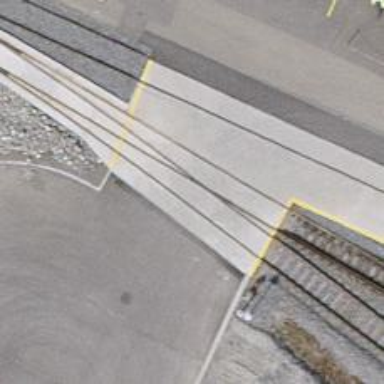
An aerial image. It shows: Level crossing along the railway.